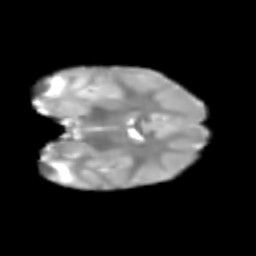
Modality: T2w
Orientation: coronal
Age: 6
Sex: female
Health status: healthy